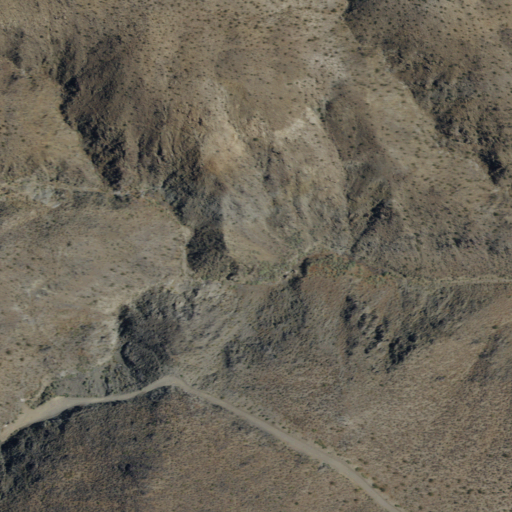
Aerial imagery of valley in California named South Fork Double Canyon containing only shrub